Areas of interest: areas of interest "Home Appliance and Electronics Store"
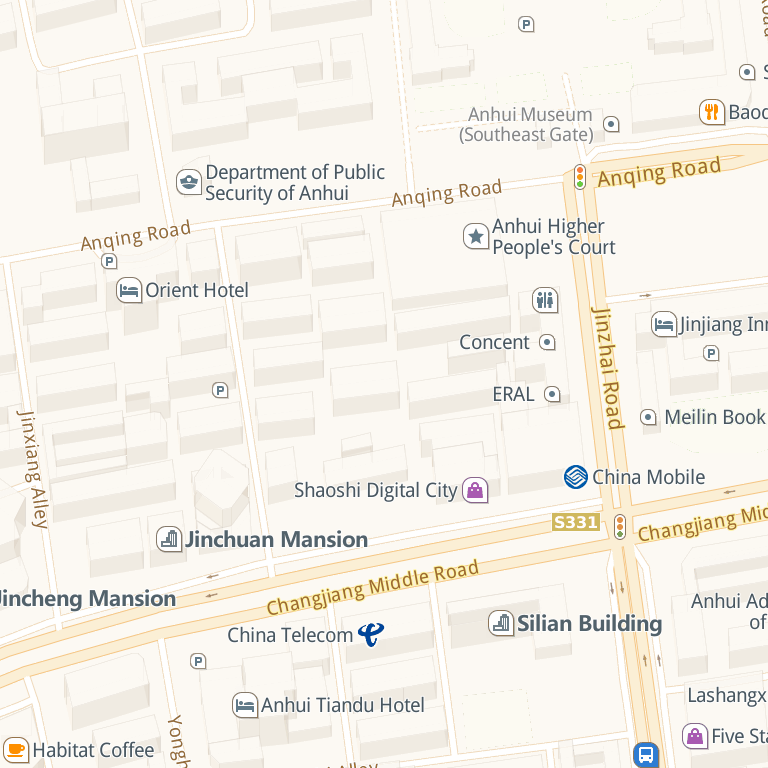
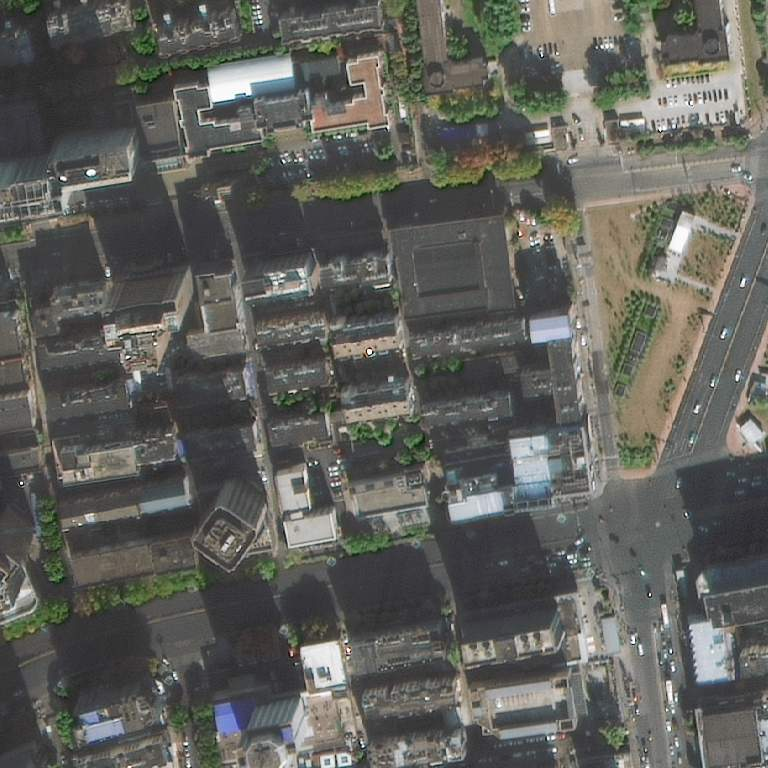